Question: I have a table created from List of data. How to find the header text of each column

When I select the activecell's header is high lighted to orange but I want to retrieve that value using visual basic.
I am able to find excel sheet's address but I need table's column header
'''
Private Sub Worksheet_Change(ByVal Target As Excel.Range)
MsgBox Target.Value
MsgBox ActiveCell.Address
End Sub
'''
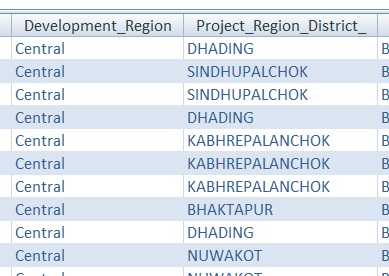
Answer: This will return the column header, if the passed cell is in a table
'''
Function TableHeader(cl As Range) As Variant
Dim lst As ListObject
Dim strHeading As String
Set lst = cl.ListObject
If Not lst Is Nothing Then
TableHeader = lst.HeaderRowRange.Cells(1, cl.Column - lst.Range.Column + 1).Value
Else
TableHeader = ""
End If
End Function
'''